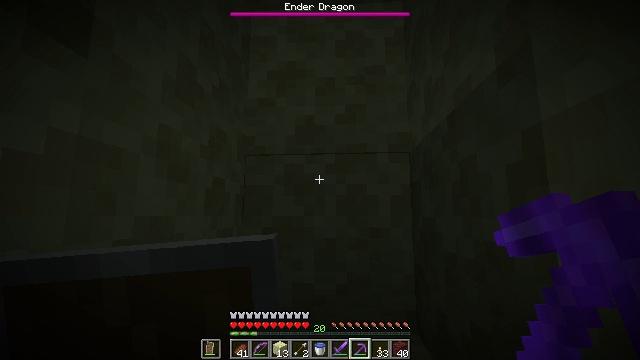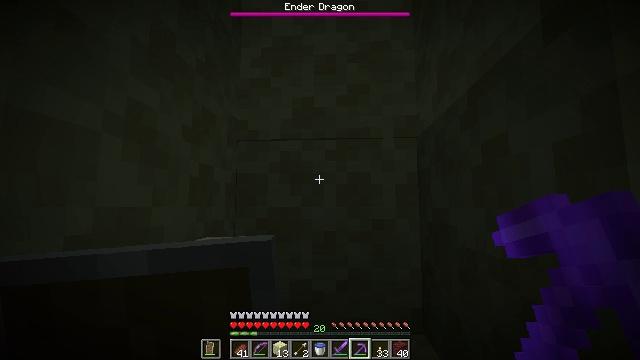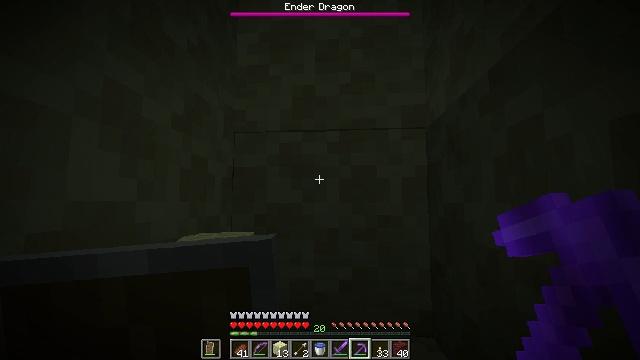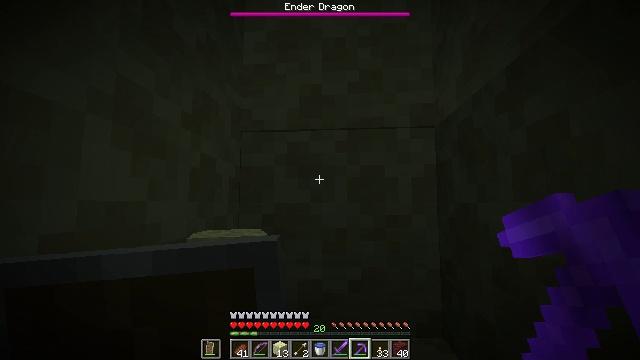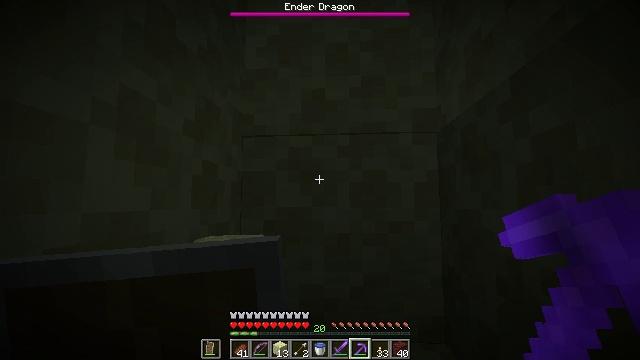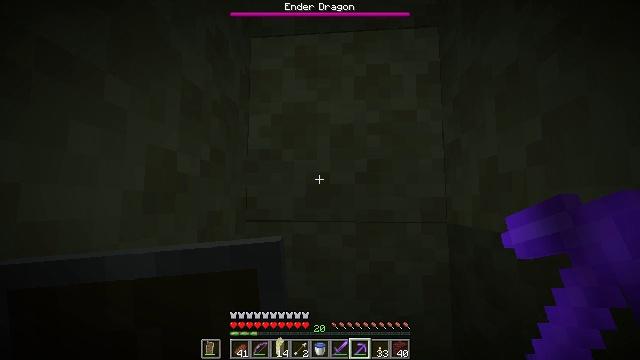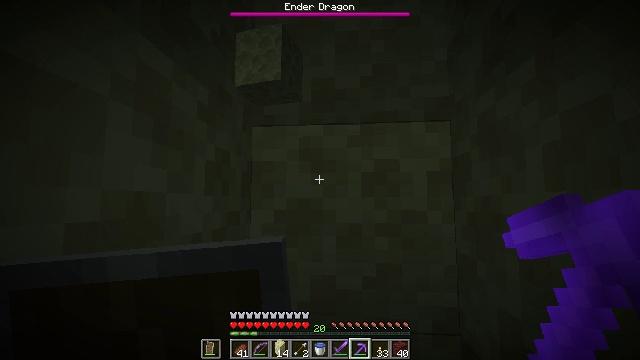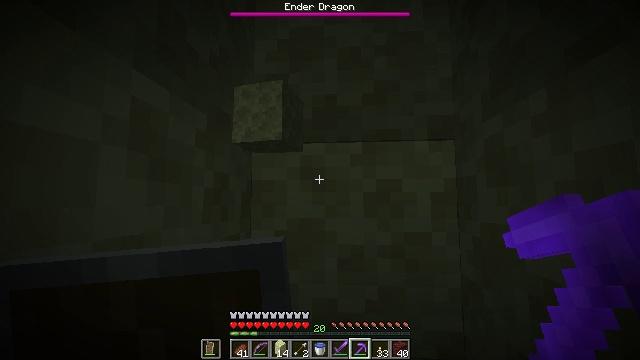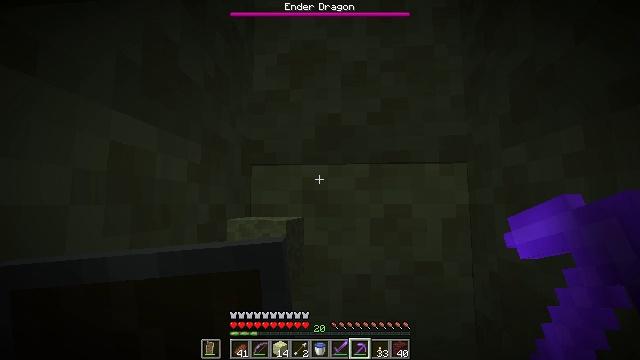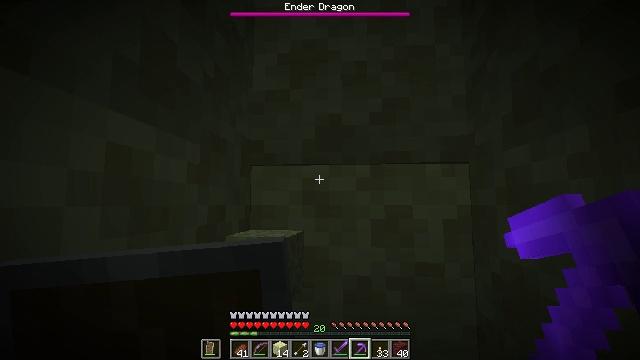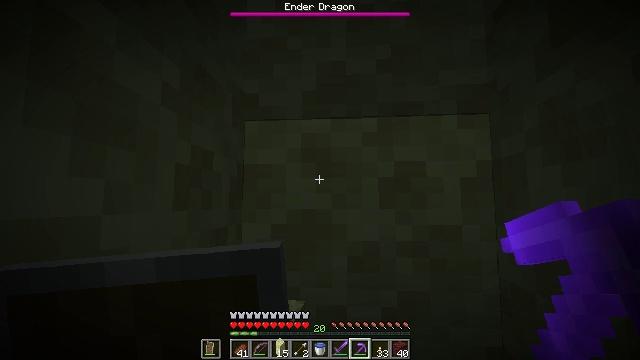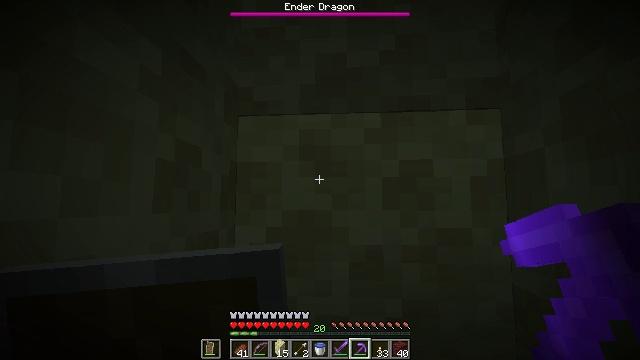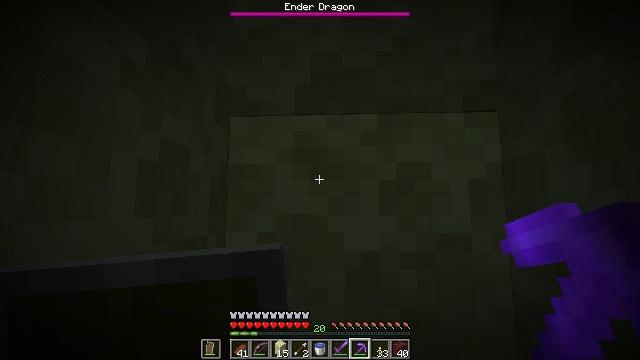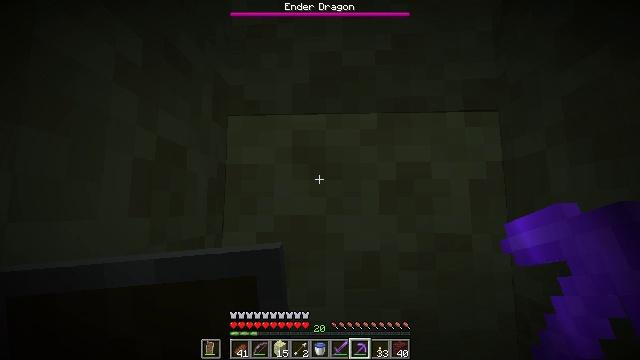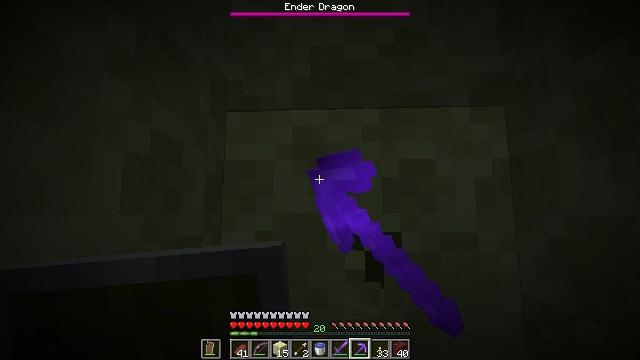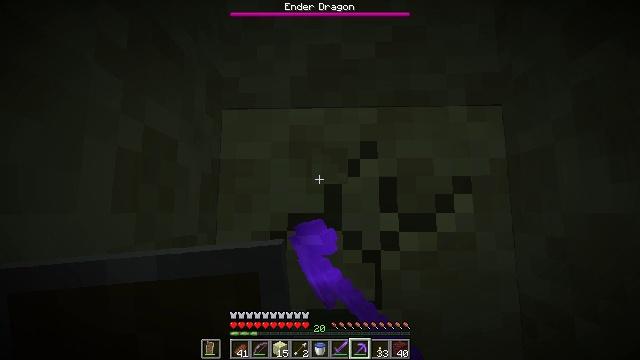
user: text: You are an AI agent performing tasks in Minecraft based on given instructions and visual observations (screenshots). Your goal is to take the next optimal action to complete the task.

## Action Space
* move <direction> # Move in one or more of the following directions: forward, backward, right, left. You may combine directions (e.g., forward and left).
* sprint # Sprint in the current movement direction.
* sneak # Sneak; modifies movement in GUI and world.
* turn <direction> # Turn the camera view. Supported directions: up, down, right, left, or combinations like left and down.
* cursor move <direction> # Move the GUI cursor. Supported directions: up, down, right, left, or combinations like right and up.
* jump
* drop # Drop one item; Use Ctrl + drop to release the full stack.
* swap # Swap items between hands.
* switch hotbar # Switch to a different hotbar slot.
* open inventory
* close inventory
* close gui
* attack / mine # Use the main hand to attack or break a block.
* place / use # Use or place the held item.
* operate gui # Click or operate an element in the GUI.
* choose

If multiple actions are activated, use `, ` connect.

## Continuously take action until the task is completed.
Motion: motion action
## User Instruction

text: Gather end stone from the End.
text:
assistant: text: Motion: move forward, turn down
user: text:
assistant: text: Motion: move forward
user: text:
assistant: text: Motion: move forward
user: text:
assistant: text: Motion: move forward, jump
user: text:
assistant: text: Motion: move forward, jump
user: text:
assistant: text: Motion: move forward, jump
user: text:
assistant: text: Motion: move forward, jump
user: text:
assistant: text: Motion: move forward, jump
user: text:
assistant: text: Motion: move forward
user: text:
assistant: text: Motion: move forward
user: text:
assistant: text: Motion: no_op
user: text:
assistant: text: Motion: turn right and up
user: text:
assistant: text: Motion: attack / mine
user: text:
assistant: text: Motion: attack / mine
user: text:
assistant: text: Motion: attack / mine
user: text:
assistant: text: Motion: turn up, attack / mine
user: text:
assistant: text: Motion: turn up, attack / mine
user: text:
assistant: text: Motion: turn up, attack / mine
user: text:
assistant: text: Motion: turn up, attack / mine
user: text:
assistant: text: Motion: turn up, attack / mine
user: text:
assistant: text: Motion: turn up, attack / mine
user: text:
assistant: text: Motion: attack / mine
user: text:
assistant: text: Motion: attack / mine
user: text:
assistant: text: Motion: attack / mine
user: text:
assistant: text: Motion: attack / mine
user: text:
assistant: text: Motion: attack / mine
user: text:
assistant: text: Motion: attack / mine
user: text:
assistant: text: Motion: attack / mine
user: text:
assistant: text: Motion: attack / mine
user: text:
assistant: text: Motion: attack / mine